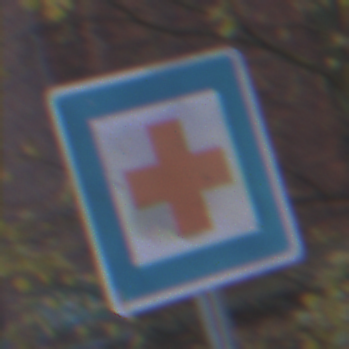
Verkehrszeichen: ErsteHilfe
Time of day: SunriseSunset
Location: Outdoor (Urban)
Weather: Clear
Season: NotSpecified
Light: Natural